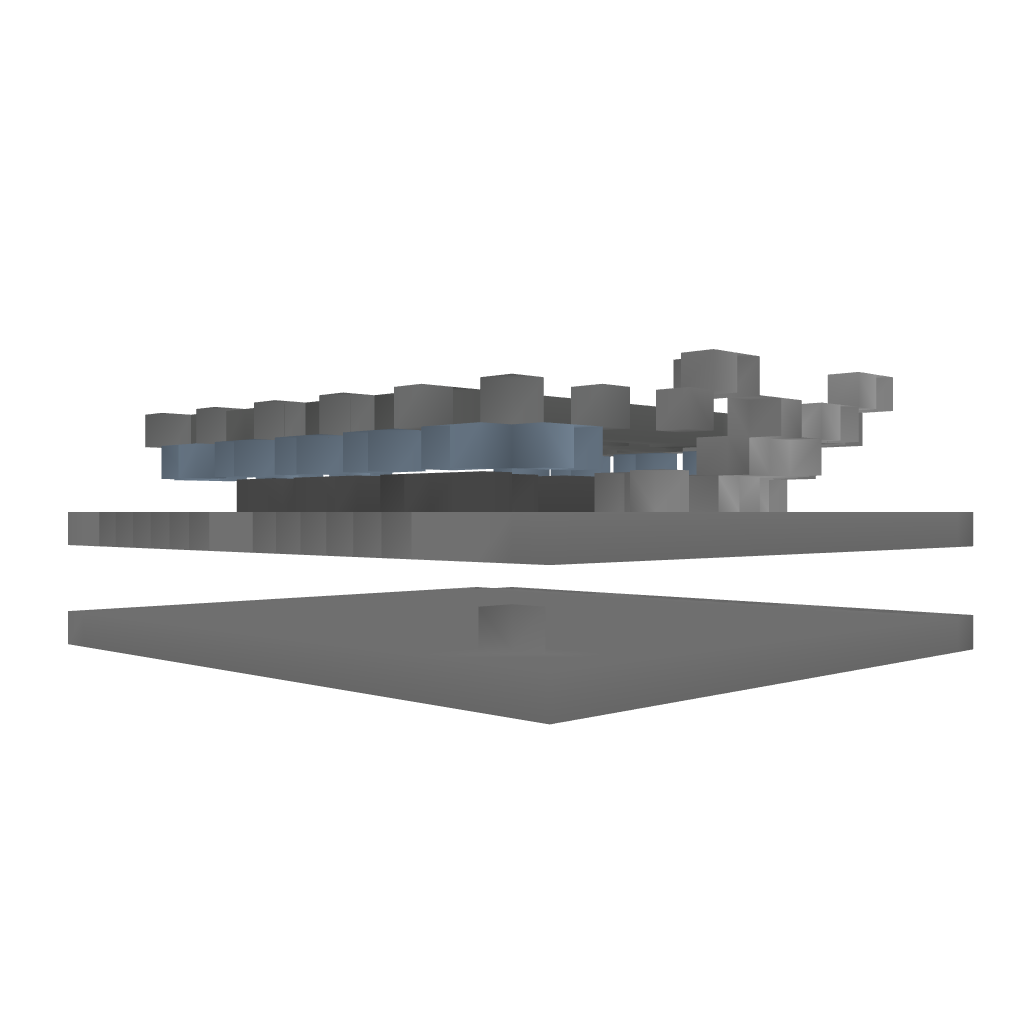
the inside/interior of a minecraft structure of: ADVSET #2 The Mini Maze and Cave Entrace